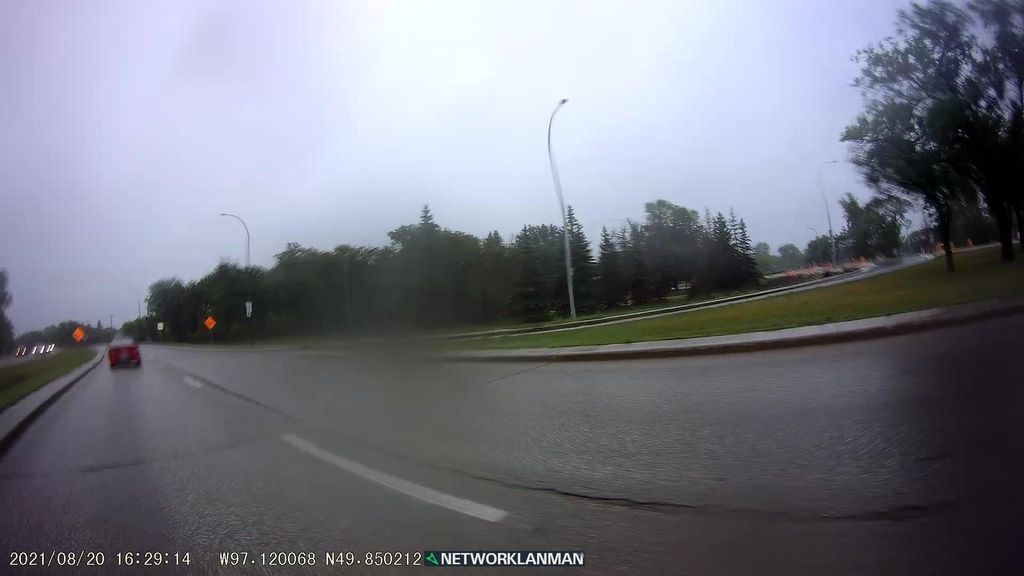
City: winnipeg